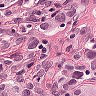
Metastatic tissue present: yes